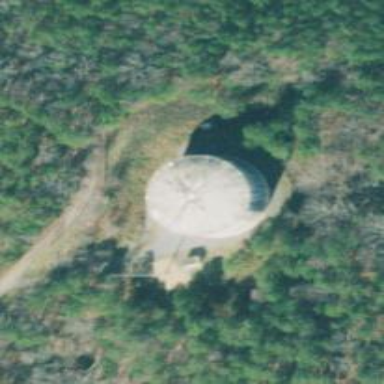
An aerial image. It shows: Water tower that is man-made.